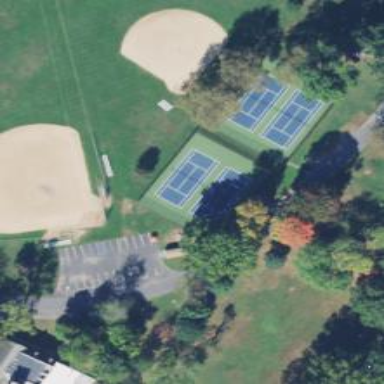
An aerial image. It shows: Tennis court on pitch.